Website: walmart
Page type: address-validator
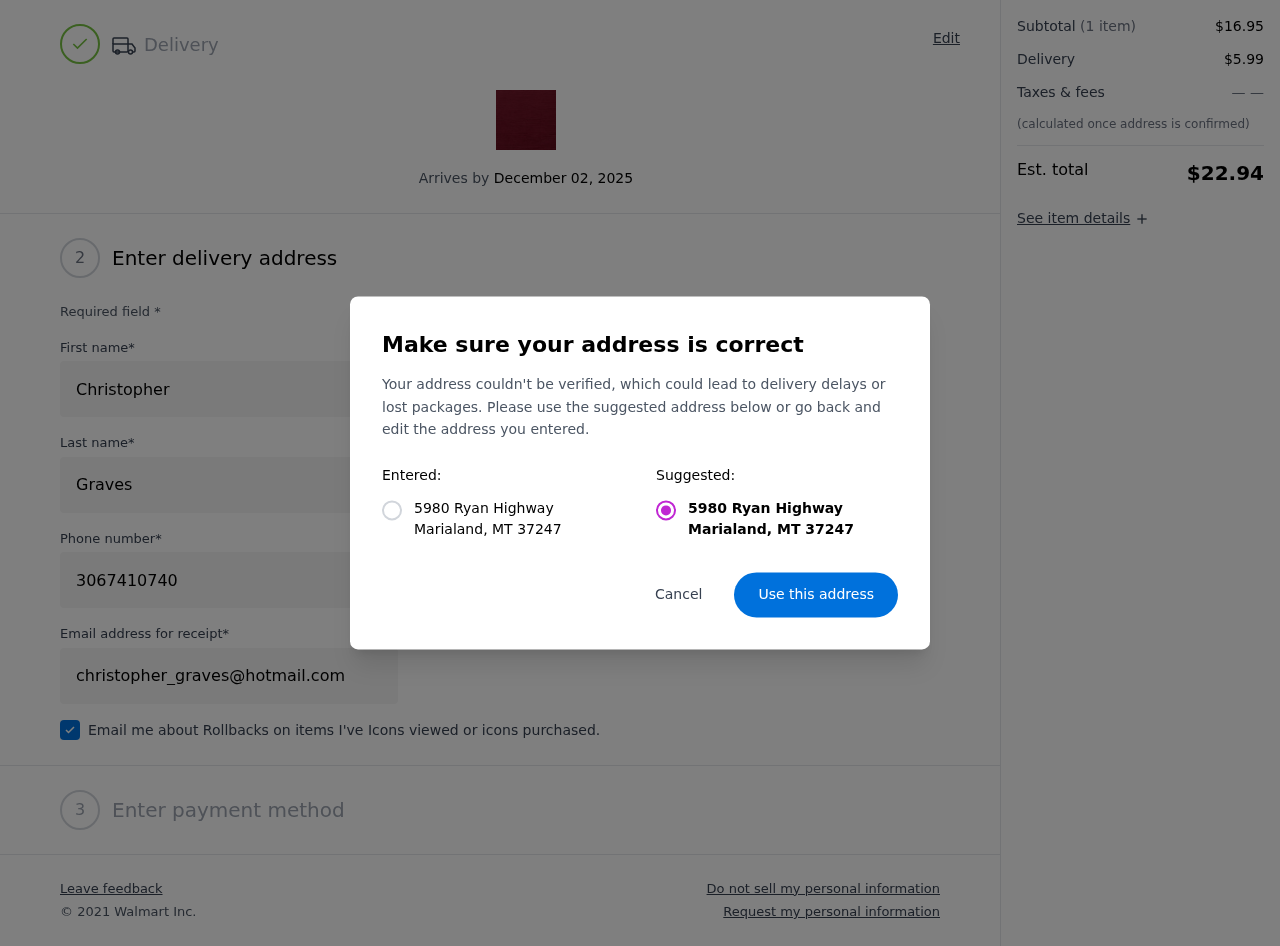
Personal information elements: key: PII_CITY
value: Marialand
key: PII_POSTCODE
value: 37247
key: PII_STATE_ABBR
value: MT
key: PII_STREET
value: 5980 Ryan Highway
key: PII_FIRSTNAME
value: Christopher
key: PII_LASTNAME
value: Graves
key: PII_STREET2
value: Apt. 666
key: PII_PHONE
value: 3067410740
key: PII_EMAIL
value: christopher_graves@hotmail.com
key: PII_POSTCODE_FULL
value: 37247
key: PII_POSTCODE_NUMERIC
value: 37247
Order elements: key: ORDER_DELIVERY_DATE
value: December 02, 2025
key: ORDER_SUBTOTAL
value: $16.95
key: ORDER_SHIPPING_COST
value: $5.99
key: ORDER_TOTAL
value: $22.94